Aerial crown-view tile of a tropical tree (Barro Colorado Island, Panama), acquired 20250124:
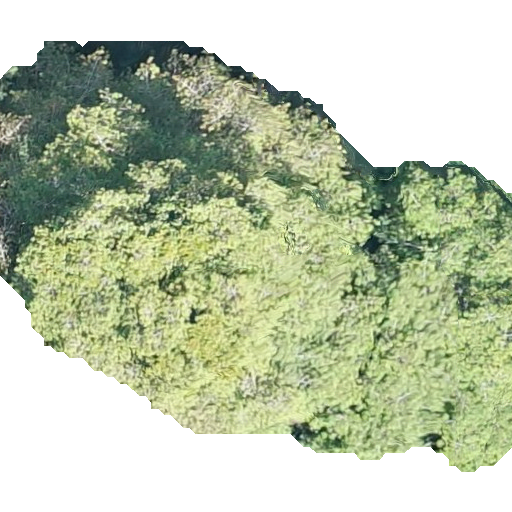
Species: Virola surinamensis
GBIF accepted scientific name: Virola surinamensis
Crown area: 262.894 m²